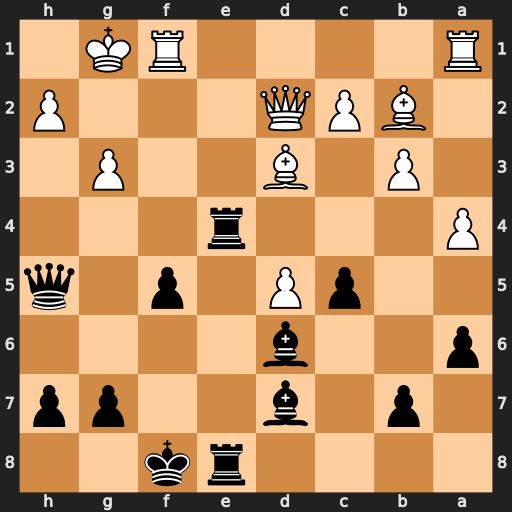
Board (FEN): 4rk2/1p1b2pp/p2b4/2pP1p1q/P3r3/1P1B2P1/1BPQ3P/R4RK1
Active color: b
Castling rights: -
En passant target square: -
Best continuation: Re2 Bxe2 Rxe2 Qxe2 Qxe2